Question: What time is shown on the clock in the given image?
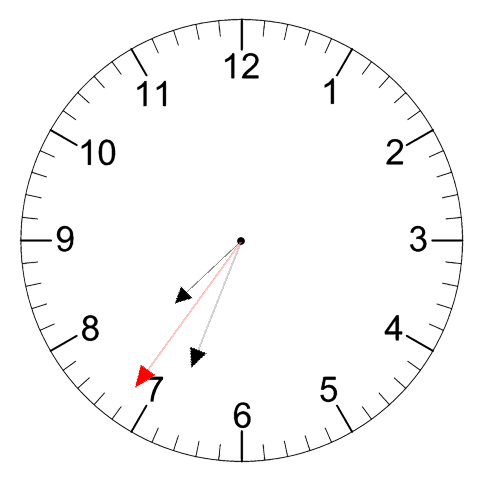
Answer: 07:33:36